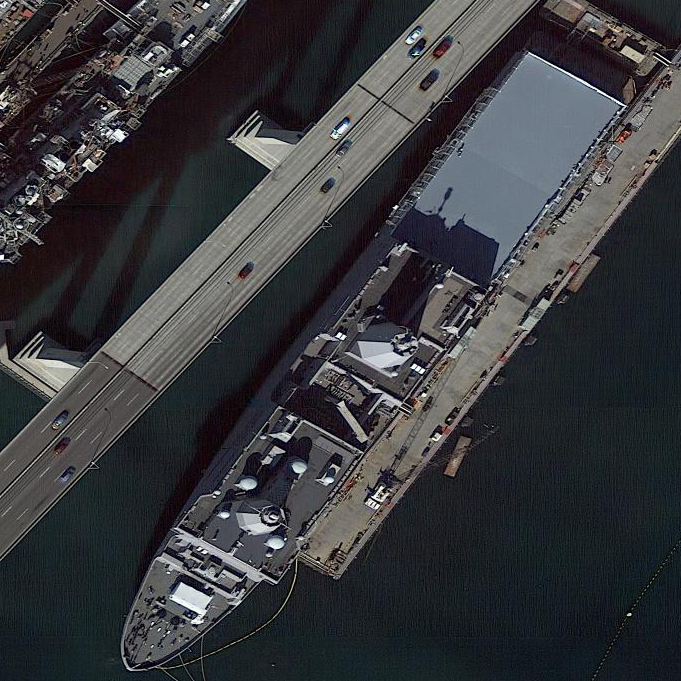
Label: combat